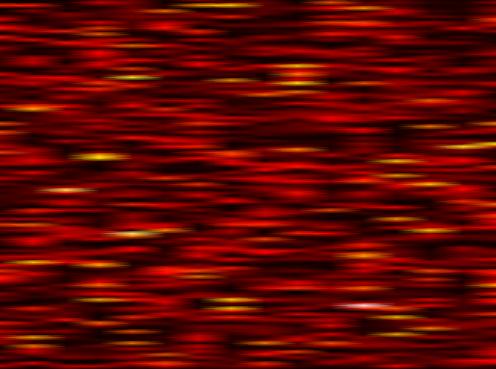
Label: WOLA